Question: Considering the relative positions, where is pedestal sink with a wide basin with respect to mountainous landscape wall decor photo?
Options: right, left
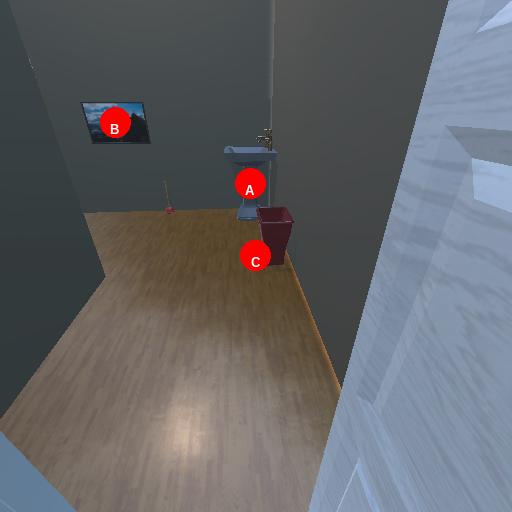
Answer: right